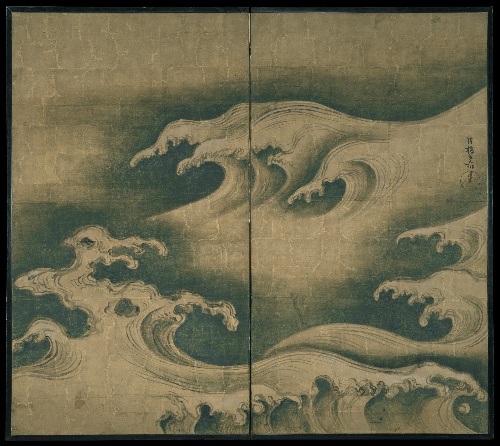
Title: 波濤図屏風|Rough Waves
Artist: Ogata Kōrin
Artist bio: Japanese, 1658–1716
Date: ca. 1704–9
Object type: Screen
Classification: Paintings
Medium: Two-panel folding screen; ink, color, and gold leaf on paper
Culture: Japan
Period: Edo period (1615–1868)
Dimensions: Image: 57 11/16 × 65 1/8 in. (146.5 × 165.4 cm)
Overall: 59 1/4 × 66 1/2 in. (150.5 × 168.9 cm)
Department: Asian Art
Credit line: Fletcher Fund, 1926
Accession year: 1926
Repository: Metropolitan Museum of Art, New York, NY
Tags: Waves